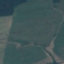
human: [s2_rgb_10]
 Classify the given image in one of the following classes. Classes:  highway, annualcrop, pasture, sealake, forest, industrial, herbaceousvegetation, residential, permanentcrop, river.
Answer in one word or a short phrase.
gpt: Pasture